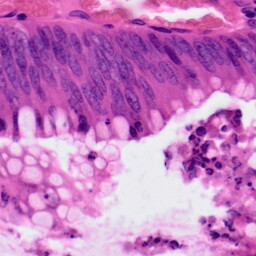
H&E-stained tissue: Colon